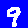
Digit: 9